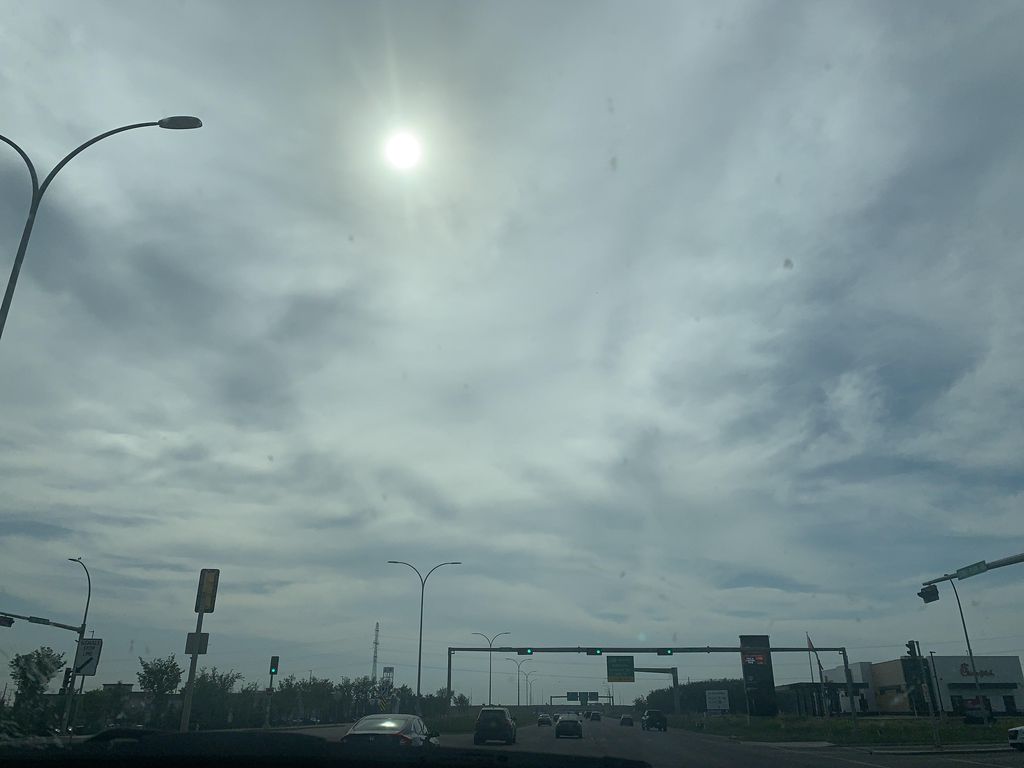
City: edmonton